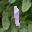
Label: 1